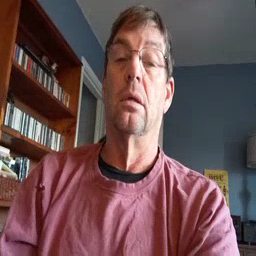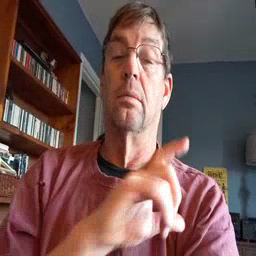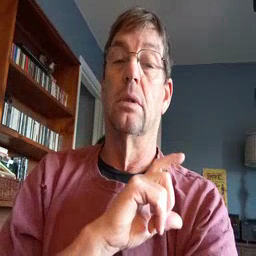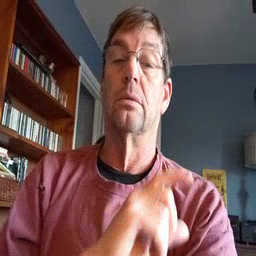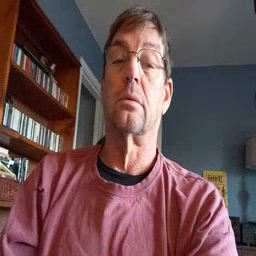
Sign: police